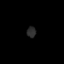
Tissue: skin
Cell type: Epithelial cells
Senescence score: 0.2654
Nuclear area (px): 97
Mean DAPI intensity: 42.113